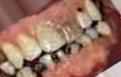
Condition: Caries